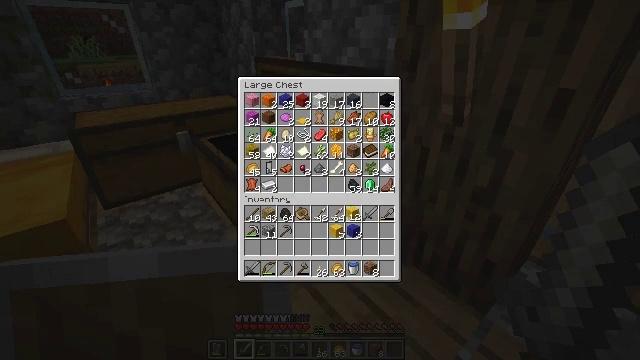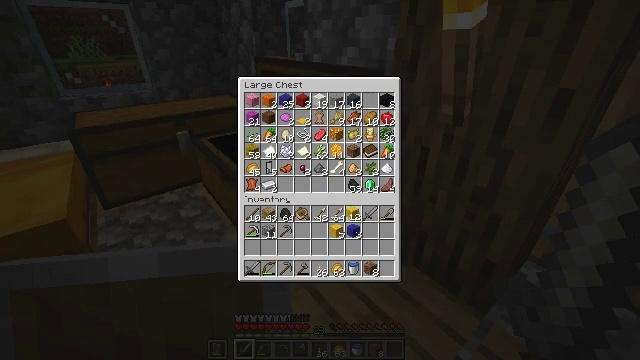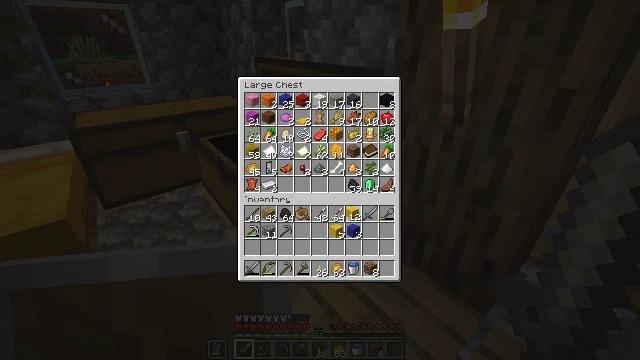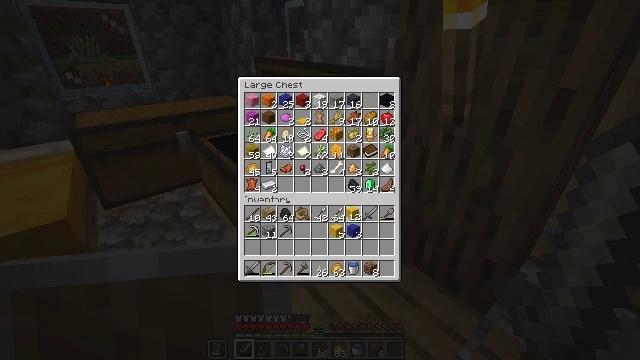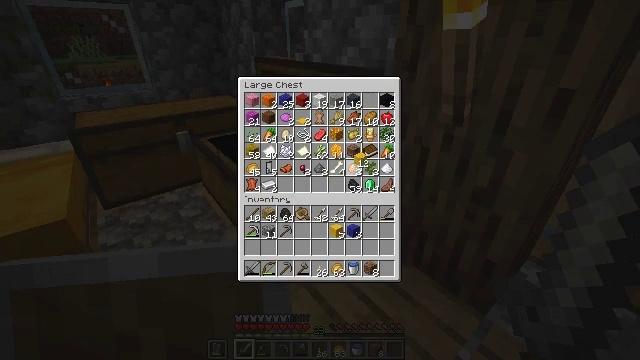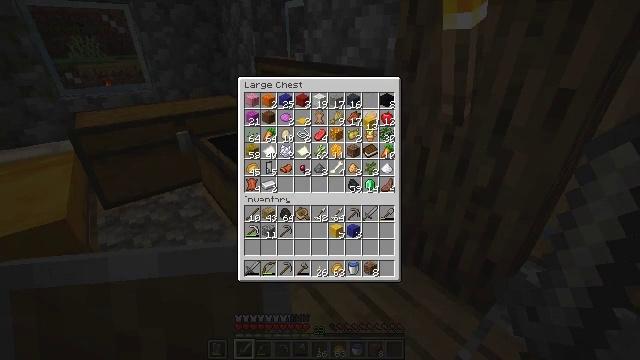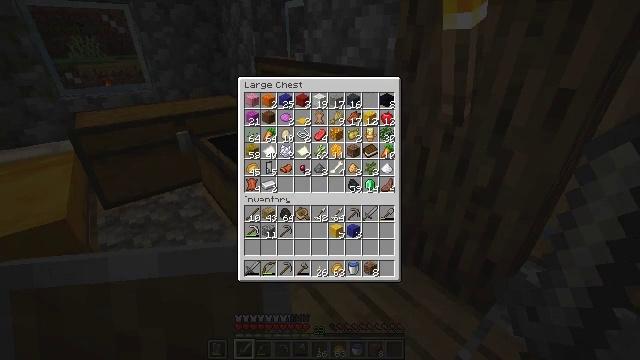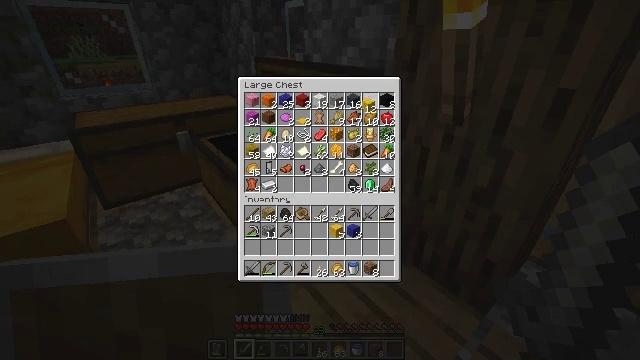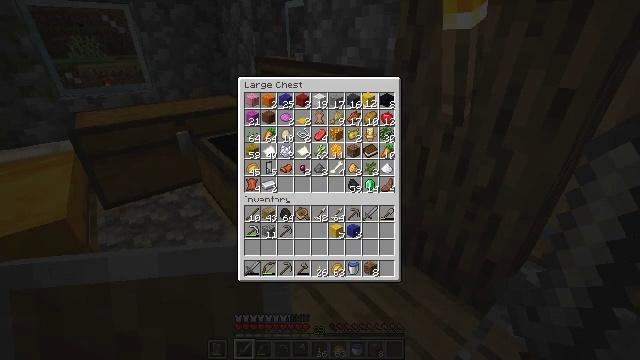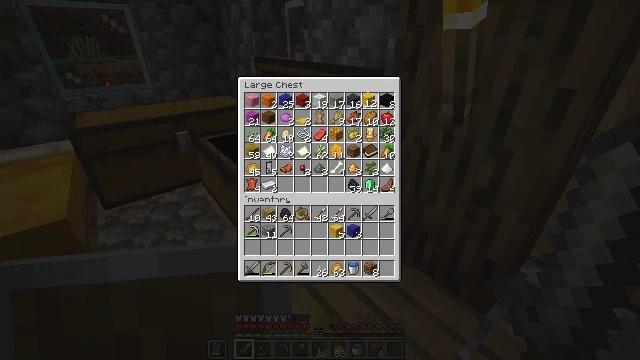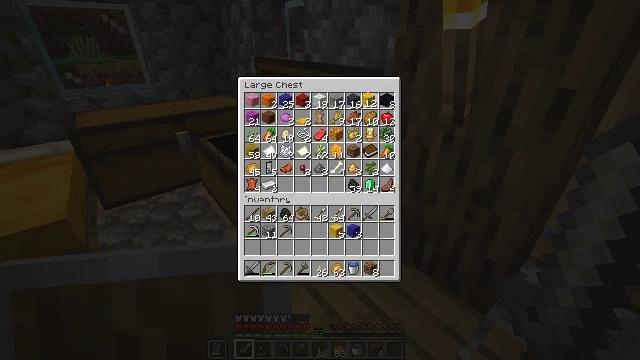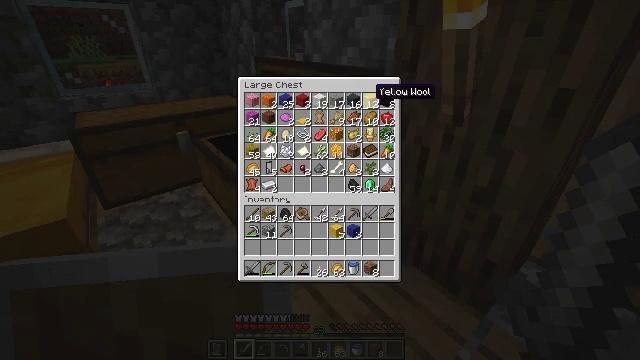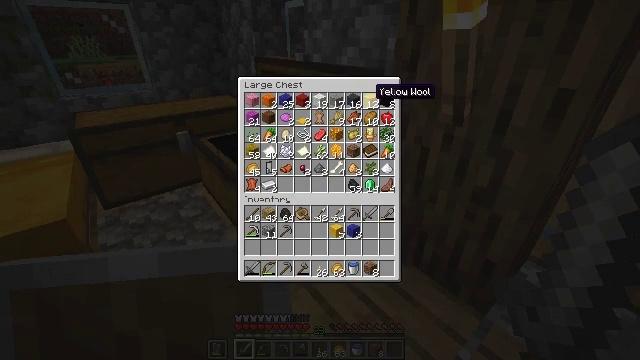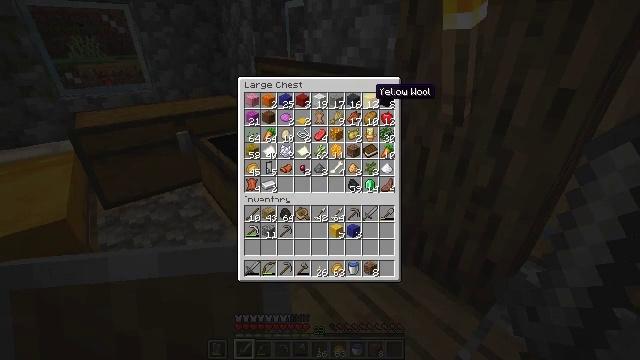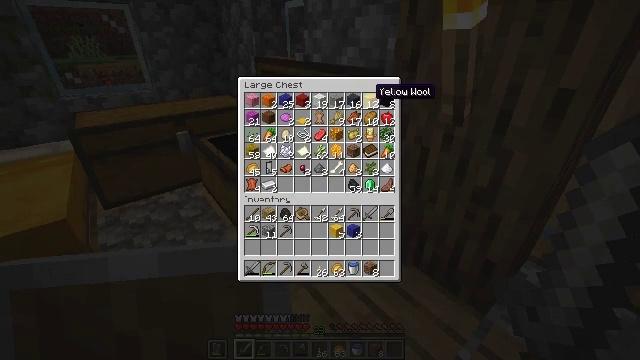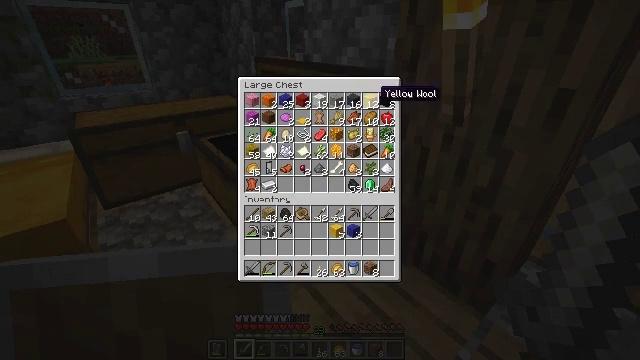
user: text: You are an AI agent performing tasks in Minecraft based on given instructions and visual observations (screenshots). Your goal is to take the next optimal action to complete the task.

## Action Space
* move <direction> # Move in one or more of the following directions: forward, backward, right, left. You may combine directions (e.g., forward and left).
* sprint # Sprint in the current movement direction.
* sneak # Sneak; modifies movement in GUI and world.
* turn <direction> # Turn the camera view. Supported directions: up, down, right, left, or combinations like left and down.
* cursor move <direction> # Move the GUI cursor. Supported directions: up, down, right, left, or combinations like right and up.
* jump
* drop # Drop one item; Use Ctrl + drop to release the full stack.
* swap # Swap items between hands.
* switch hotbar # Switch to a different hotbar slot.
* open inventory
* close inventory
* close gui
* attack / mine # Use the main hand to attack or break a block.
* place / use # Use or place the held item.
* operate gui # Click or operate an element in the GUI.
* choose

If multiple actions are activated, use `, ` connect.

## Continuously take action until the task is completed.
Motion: motion action
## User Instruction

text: Craft the blue bed using 3 blue wool and 3 planks.
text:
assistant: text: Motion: no_op
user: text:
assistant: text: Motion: no_op
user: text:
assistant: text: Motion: no_op
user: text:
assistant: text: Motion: turn right and up
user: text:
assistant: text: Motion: turn right and up
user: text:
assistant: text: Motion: no_op
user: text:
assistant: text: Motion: turn up
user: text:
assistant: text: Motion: no_op
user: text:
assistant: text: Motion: attack / mine
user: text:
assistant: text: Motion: attack / mine
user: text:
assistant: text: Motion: no_op
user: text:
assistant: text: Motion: no_op
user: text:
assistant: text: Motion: no_op
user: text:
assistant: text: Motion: no_op
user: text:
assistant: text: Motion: no_op
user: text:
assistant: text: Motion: turn right and down
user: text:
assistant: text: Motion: turn right and down
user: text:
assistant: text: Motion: turn right
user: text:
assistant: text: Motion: move forward, turn right and up
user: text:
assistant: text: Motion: move forward, turn right
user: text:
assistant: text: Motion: move forward
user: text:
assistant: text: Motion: move forward, turn right
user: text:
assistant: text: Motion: move forward, turn left and up
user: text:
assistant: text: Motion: move forward, turn left and up
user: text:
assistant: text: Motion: move forward, turn down, jump
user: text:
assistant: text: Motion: move forward, turn down, jump
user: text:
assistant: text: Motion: move forward, turn right and down
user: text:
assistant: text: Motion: move forward, turn right
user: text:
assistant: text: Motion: move forward
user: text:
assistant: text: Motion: move forward